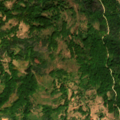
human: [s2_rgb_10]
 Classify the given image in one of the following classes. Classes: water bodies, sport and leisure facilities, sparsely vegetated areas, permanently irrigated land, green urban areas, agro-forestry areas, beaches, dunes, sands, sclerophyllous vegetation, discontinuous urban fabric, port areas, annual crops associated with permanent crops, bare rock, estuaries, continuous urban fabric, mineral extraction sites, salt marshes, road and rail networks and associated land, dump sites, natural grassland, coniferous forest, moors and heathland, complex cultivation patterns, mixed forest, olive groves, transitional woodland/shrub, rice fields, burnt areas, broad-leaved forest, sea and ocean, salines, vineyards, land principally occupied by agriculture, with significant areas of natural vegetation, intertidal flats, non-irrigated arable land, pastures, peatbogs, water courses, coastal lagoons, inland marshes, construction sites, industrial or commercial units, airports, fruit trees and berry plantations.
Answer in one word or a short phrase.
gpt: broad-leaved forest, transitional woodland/shrub